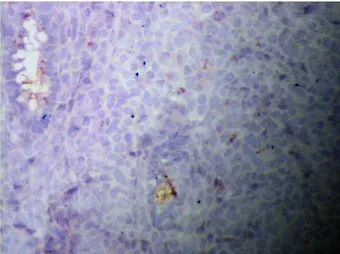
Immunohistological analysis. (B) Cells were negative for ALK (IHC x 400).
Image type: pathology (immunostaining)